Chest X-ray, AP view. Patient: 39 years old, sex M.
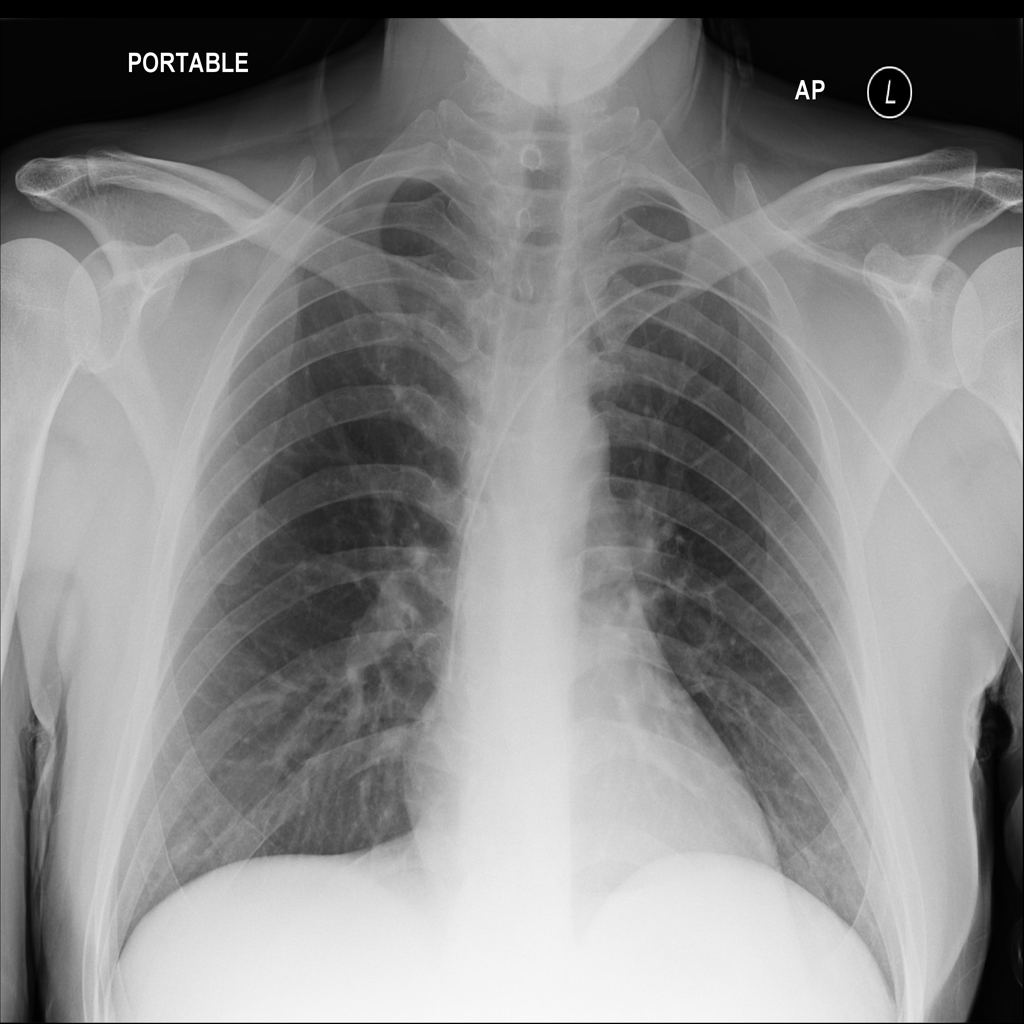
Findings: No Finding